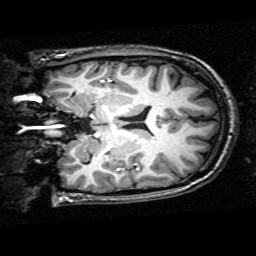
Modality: T1w
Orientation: coronal